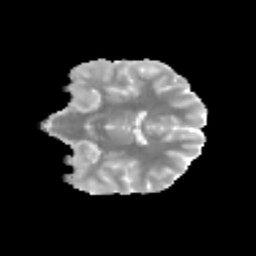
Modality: MD
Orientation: coronal
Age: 14
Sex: female
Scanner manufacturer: siemens
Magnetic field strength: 3 T
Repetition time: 3.8 s
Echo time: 0.07 s